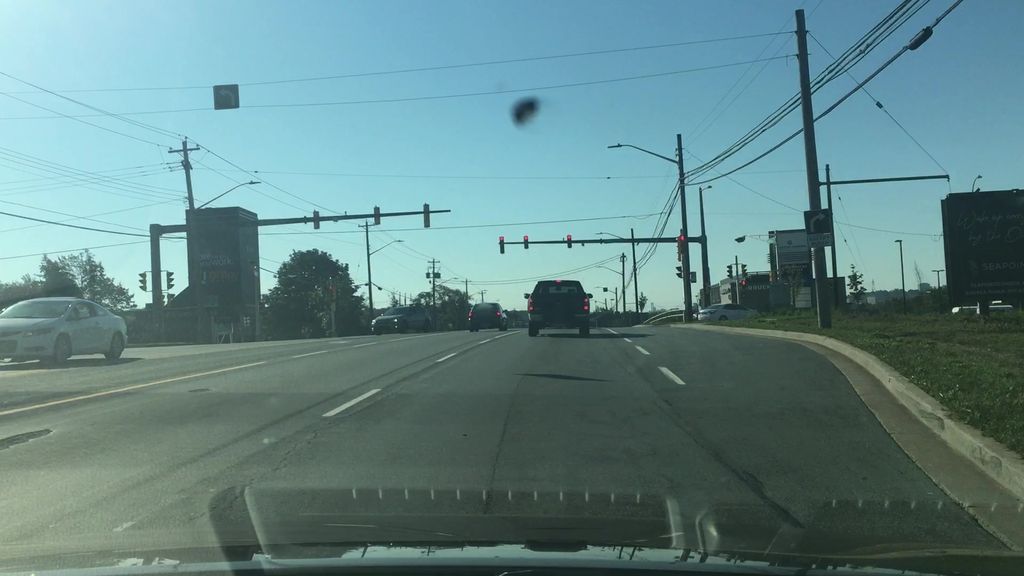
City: halifax